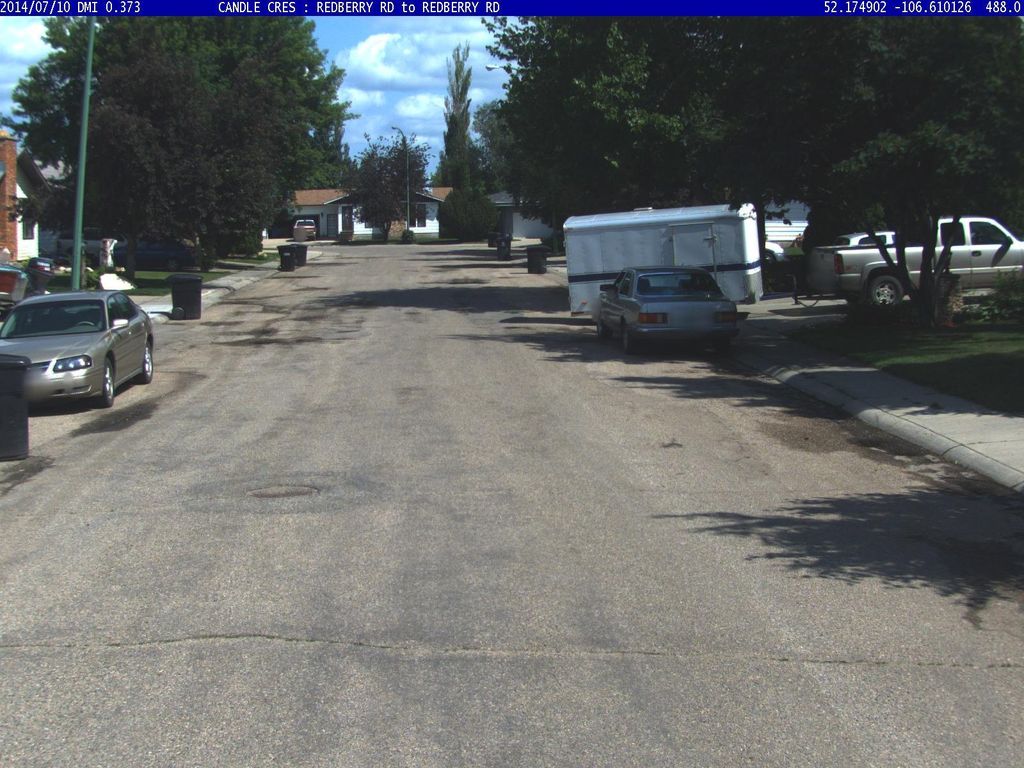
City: saskatoon